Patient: sex F, age 56
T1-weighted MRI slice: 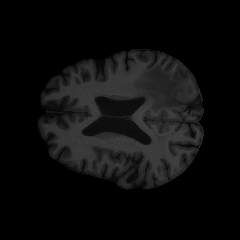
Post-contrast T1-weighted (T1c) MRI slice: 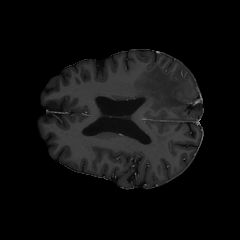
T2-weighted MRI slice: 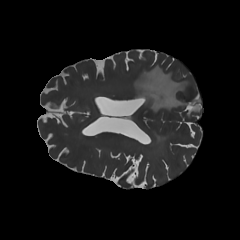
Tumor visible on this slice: yes
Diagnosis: Glioblastoma, IDH-wildtype
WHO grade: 4